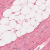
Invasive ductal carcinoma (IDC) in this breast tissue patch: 0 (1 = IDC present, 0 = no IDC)